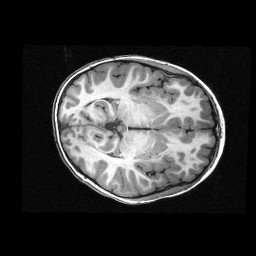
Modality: T1w
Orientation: axial
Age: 9
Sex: male
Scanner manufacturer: siemens
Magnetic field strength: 3 T
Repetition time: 2.3 s
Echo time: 0.00336 s